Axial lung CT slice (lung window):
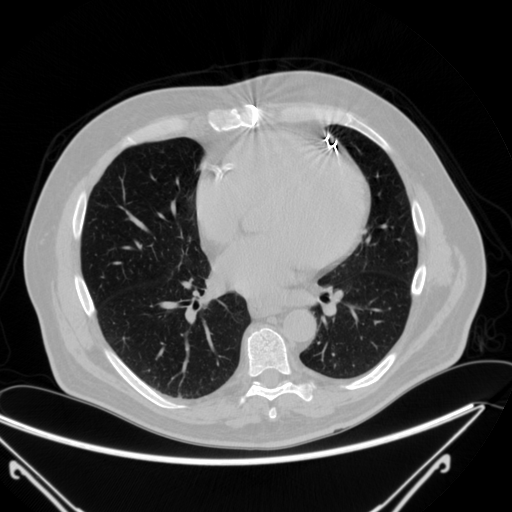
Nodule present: no